Field crop: maize
Growth stage: 1
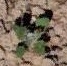
Species: chenopodium